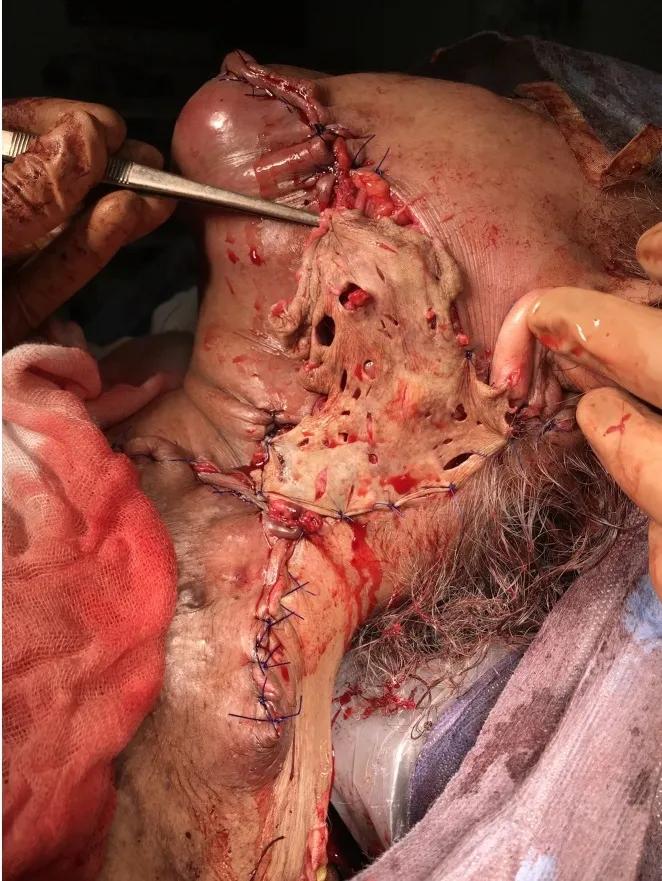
Covering with Thiersch graft.
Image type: medical_photograph (other_medical_photograph)